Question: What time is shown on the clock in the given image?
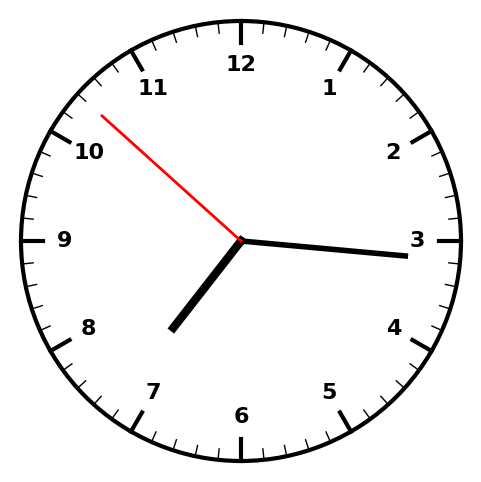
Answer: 07:15:52